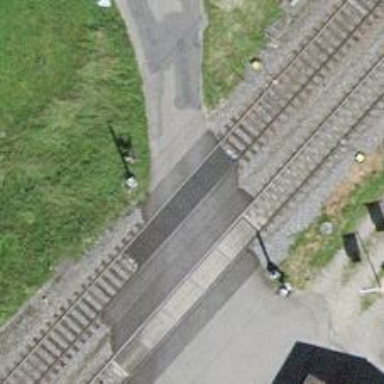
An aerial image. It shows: Level crossing along the railway.